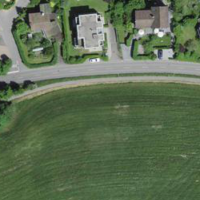
EUNIS habitat code: 25
Species observed at this site:
Gomphocerippus rufus
Pseudochorthippus parallelus
Chorthippus biguttulus
Roeseliana roeselii